Interaction volume radius: 10 \u00c5
Interaction volume height: 10 \u00c5
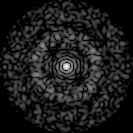
Disorder parameter: 0.8452